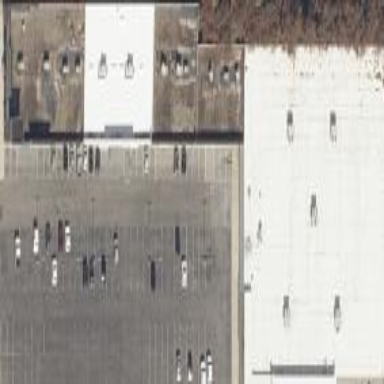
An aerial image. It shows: Retail building.